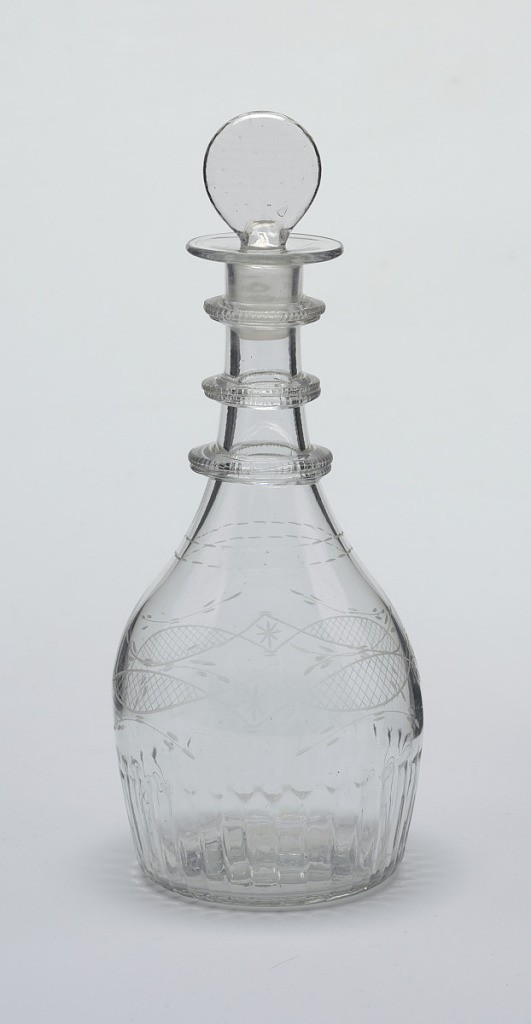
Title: Decanter
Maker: Cork Glass Company, 1783–1818
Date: ca. 1783–1818
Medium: glass
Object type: decanter
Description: Bulbous form (a), molded vertical fluting around bottom of sides, above that an engraved border of vesica motif with cross-hatching and stars; three double neck rings, notched; wide flat lip; target-shaped stopper (b) with molded waffle pattern; maker's mark ringing pontil mark on bottom.